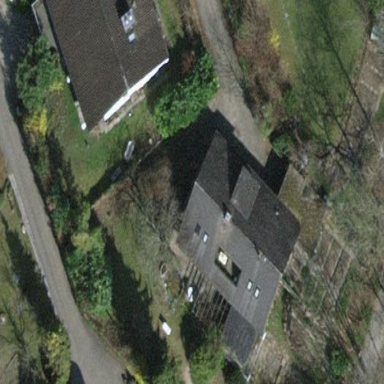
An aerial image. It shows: Detached building.